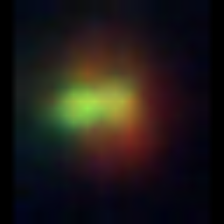
Taxon: NanoPlankton
Group: Other